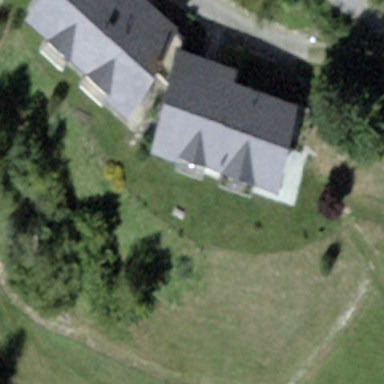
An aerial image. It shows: Simple and straightforward house.